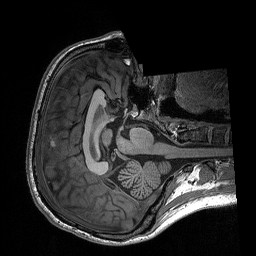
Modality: T1w
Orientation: axial
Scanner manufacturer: siemens
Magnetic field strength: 3 T